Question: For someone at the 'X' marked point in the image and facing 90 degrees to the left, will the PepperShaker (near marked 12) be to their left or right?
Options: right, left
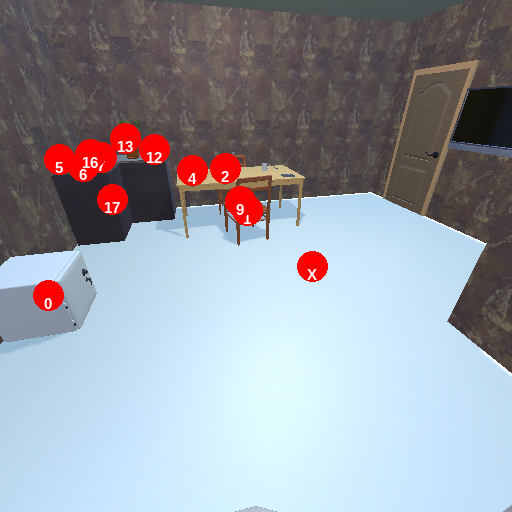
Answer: right